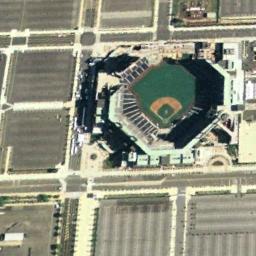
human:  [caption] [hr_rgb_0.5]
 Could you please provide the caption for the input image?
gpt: The stadium looks like a fan, With a blue roof on each side .

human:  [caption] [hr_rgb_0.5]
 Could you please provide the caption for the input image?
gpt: The stadium is on the bare land next to some roads .

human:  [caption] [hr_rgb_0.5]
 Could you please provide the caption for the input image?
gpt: There are several buildings beside the stadium .

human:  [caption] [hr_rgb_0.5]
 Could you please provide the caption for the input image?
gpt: Irregular stadium surrounded by bare concrete grounds and roads .

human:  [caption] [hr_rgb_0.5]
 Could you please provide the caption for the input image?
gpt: There are some parking lots beside the stadium .